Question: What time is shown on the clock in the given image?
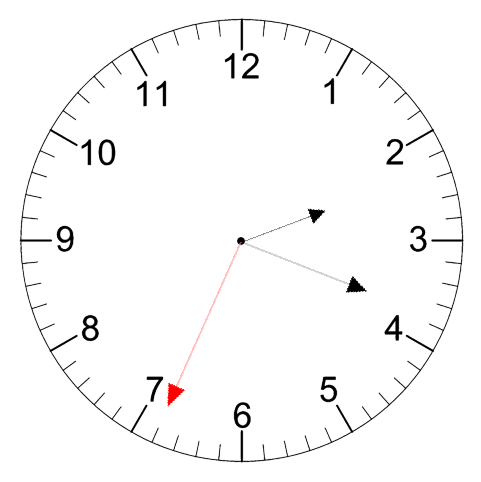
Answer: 02:18:34